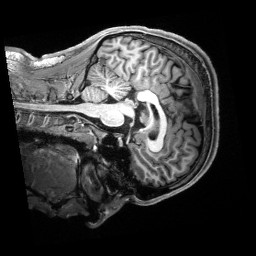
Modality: T1w
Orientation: sagittal
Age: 20
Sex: male
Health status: healthy
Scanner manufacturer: siemens
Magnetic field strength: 3 T
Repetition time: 2.5 s
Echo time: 0.00222 s